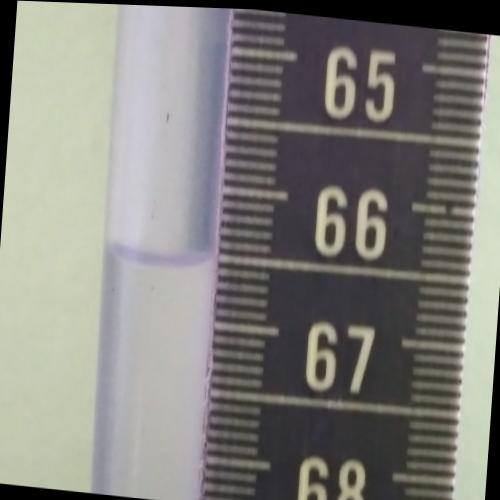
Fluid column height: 66.5 cm